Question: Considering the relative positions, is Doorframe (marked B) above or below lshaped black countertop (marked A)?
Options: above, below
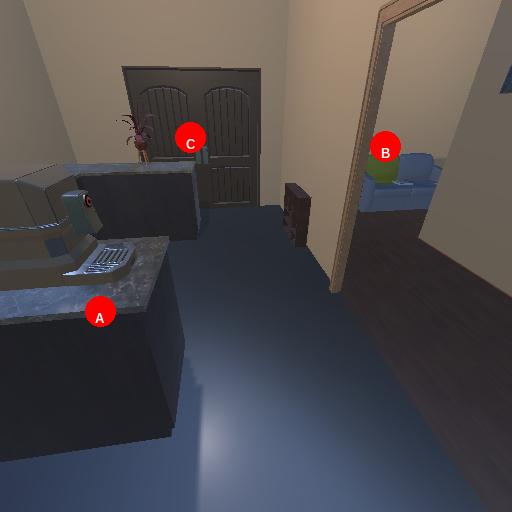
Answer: above